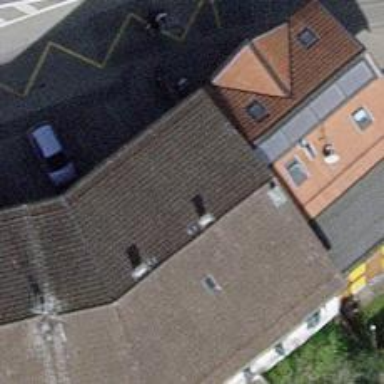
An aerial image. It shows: Convenience shop.